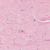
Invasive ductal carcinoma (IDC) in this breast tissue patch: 0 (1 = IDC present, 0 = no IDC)